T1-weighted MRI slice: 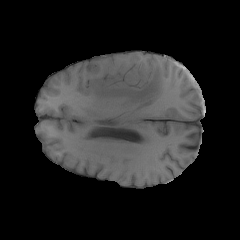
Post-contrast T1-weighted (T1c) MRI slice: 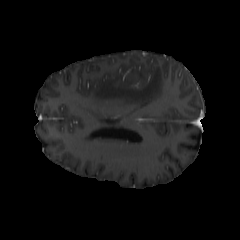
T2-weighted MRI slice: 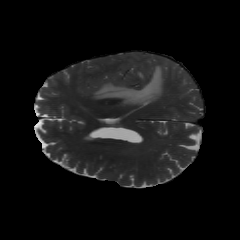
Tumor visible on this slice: yes